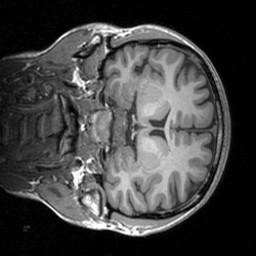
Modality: T1w
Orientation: coronal
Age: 21
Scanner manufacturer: siemens
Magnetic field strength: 3 T
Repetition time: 1.9 s
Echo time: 0.00252 s